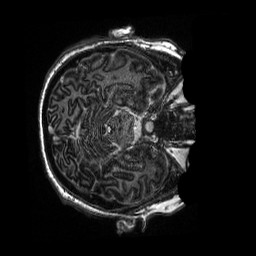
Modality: T1w
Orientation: axial
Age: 37
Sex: female
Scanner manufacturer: siemens
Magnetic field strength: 3 T
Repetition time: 5 s
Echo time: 0.00298 s